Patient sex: M
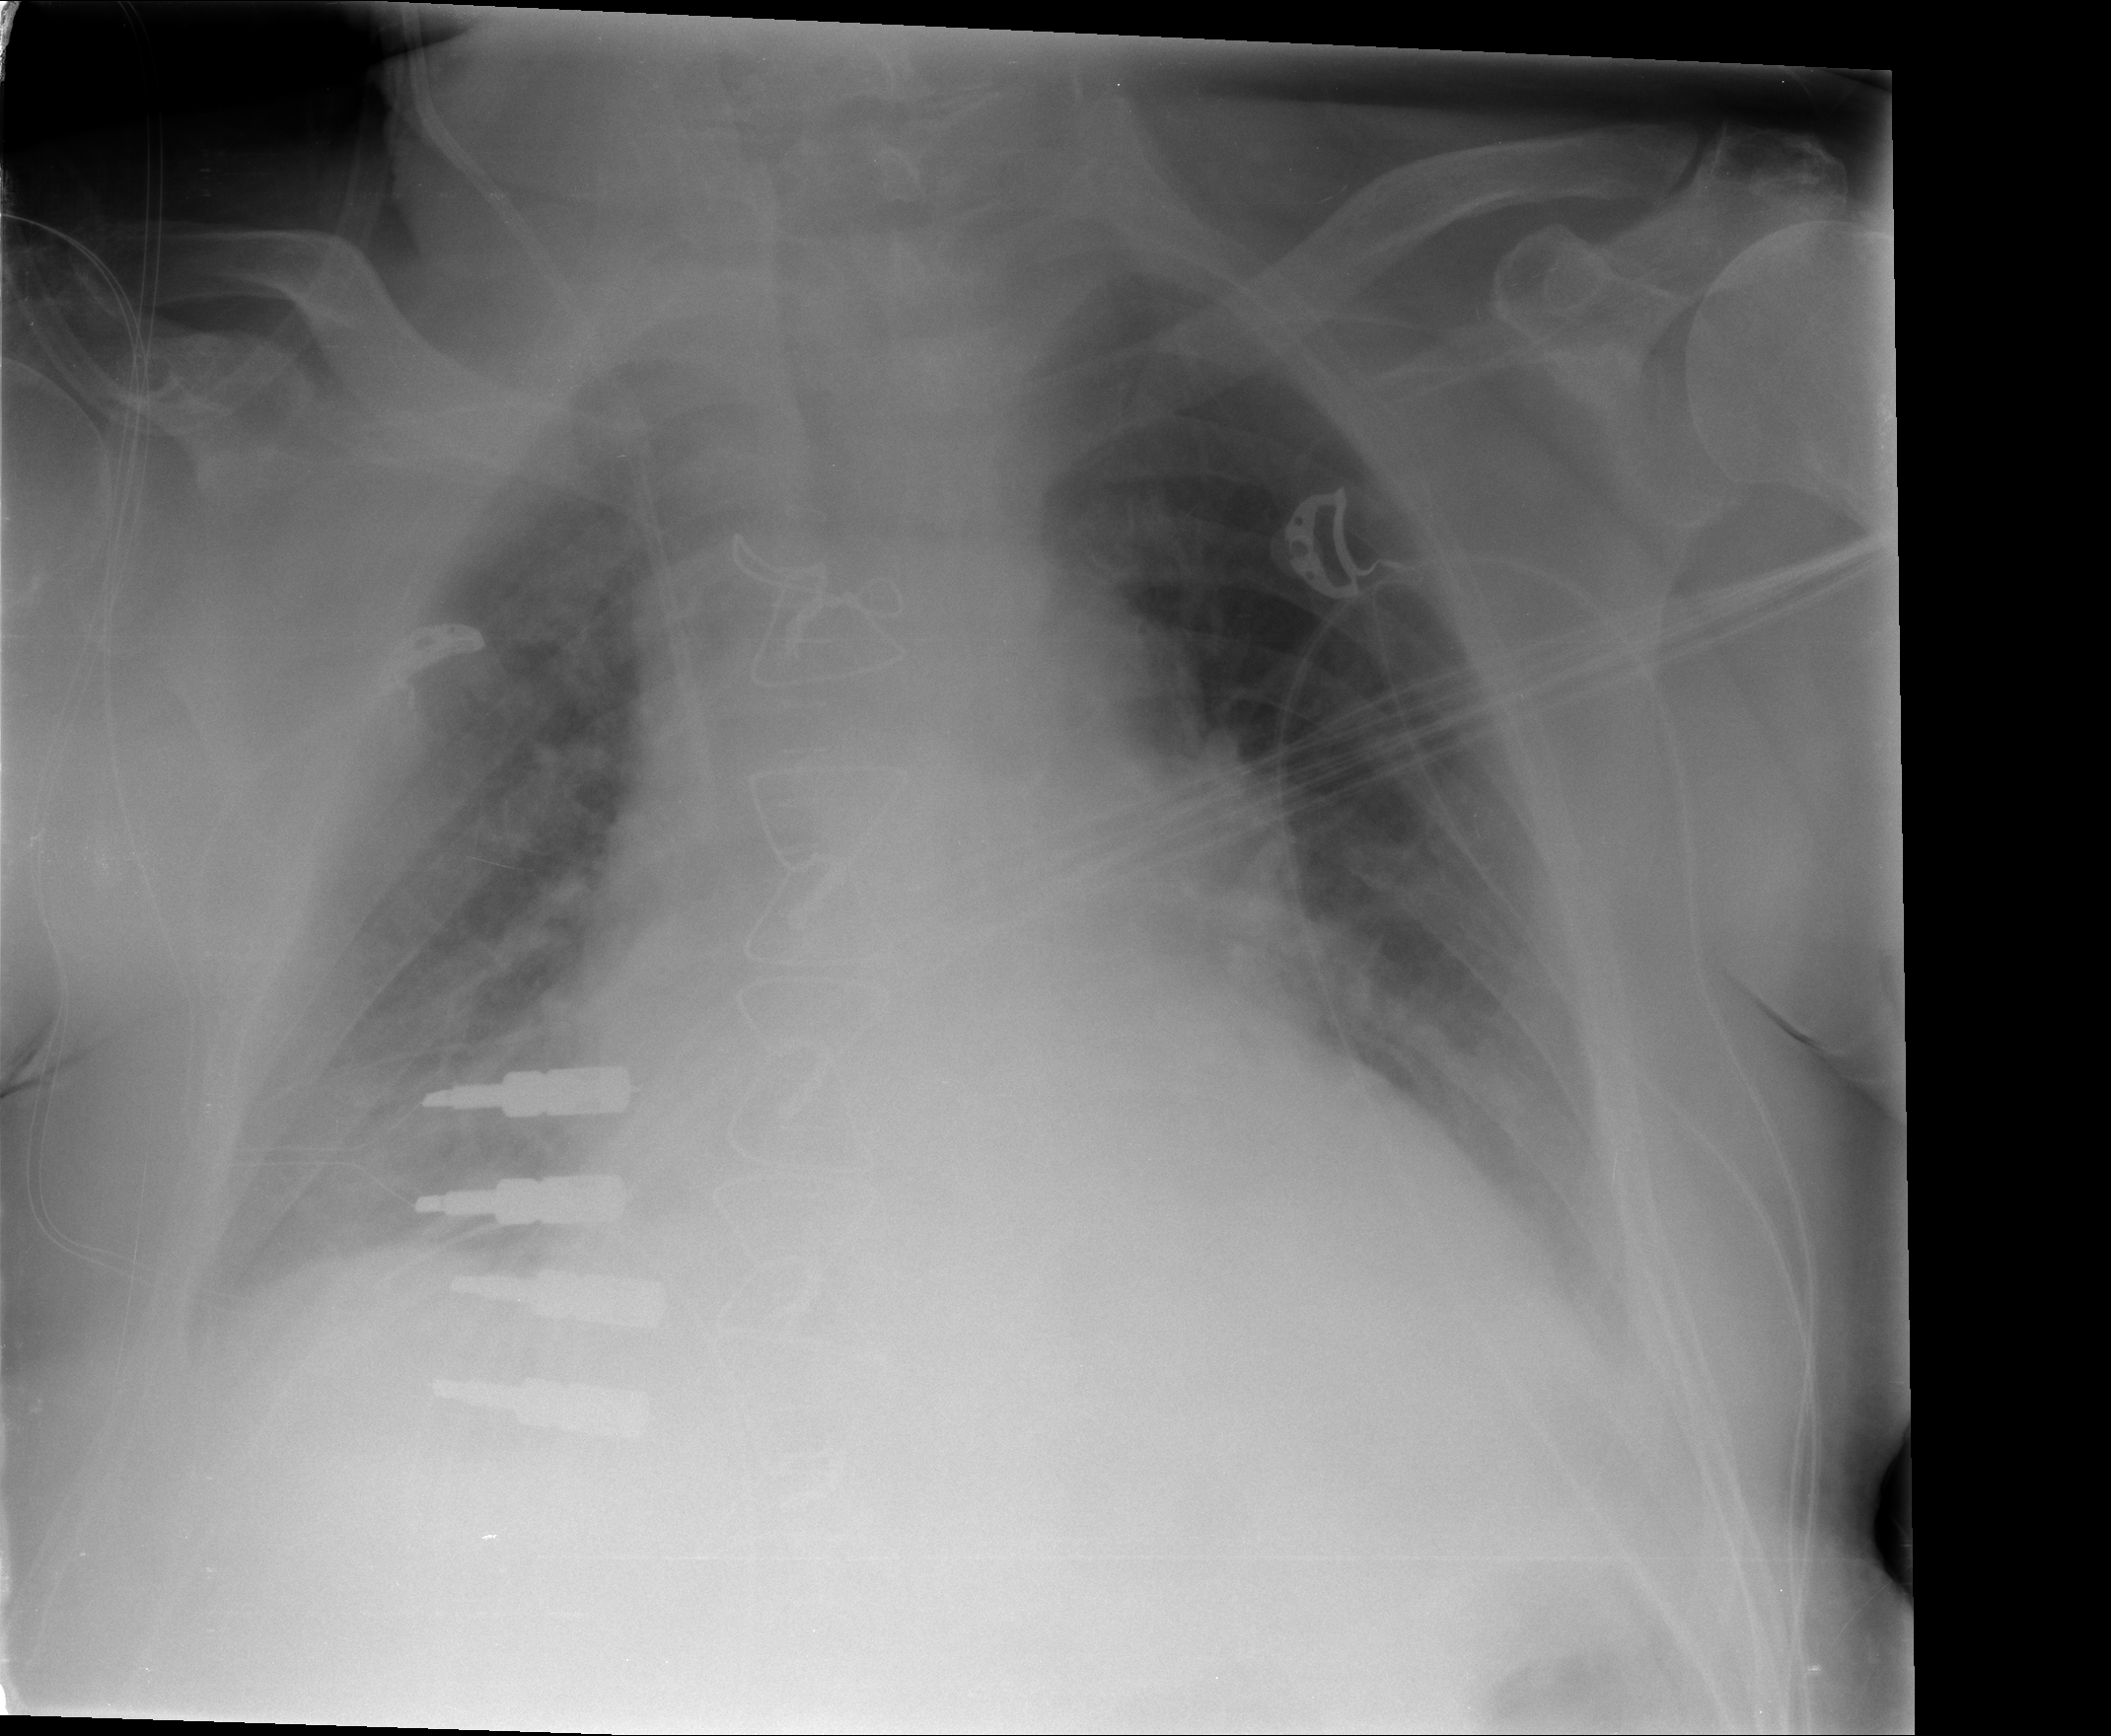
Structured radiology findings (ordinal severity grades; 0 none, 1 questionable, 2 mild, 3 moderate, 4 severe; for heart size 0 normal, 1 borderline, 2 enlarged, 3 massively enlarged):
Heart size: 2
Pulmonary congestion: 1
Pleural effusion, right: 2
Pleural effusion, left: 2
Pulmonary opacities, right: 1
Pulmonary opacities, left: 0
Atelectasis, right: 2
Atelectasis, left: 2